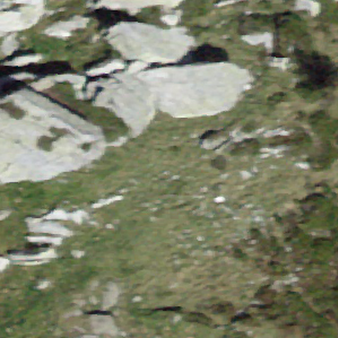
Label: bouldering_area